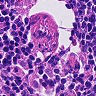
Metastatic tissue present: no